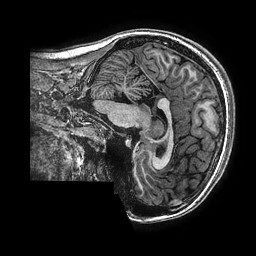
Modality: T1w
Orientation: sagittal
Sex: female
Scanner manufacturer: ge
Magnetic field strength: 3 T
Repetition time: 0.00766 s
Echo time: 0.003476 s